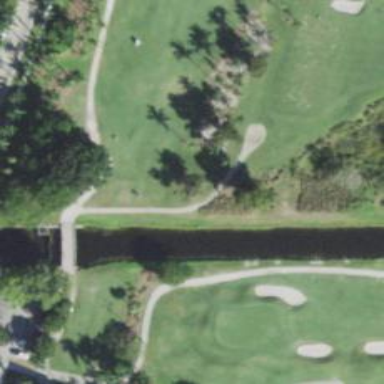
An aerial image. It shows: Path designated for golf carts.